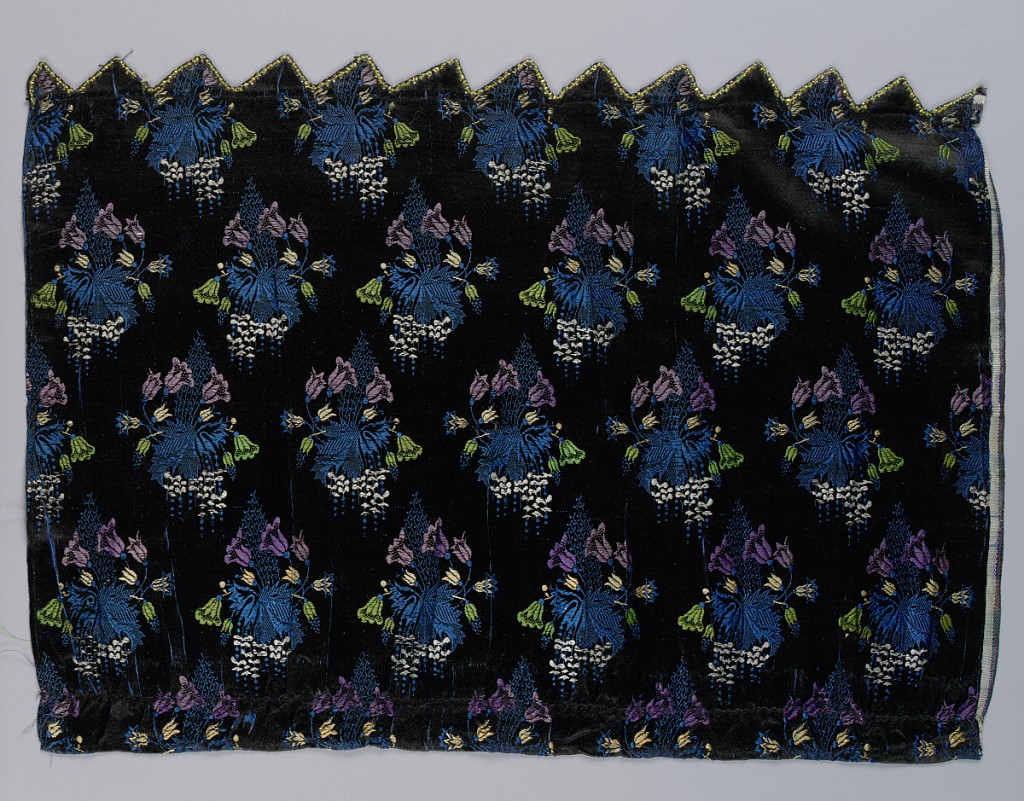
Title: Fragment
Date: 1830–35
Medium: silk Technique: plain compound satin with supplementary weft
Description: Fragment of a dress silk with an allover design of floral sprays and a lace pattern in blue, green, purple, and white. On a black ground.